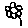
Label: flower